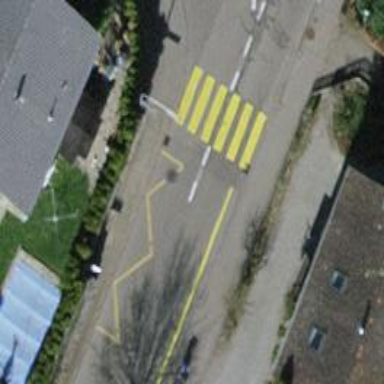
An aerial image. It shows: Marked crossing on the road.